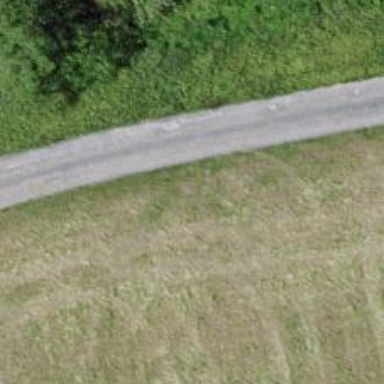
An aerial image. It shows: Unpaved service road.